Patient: sex M, age 60
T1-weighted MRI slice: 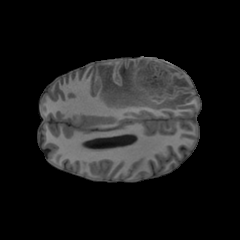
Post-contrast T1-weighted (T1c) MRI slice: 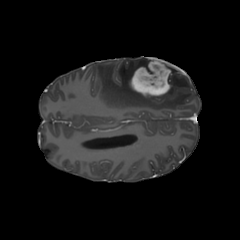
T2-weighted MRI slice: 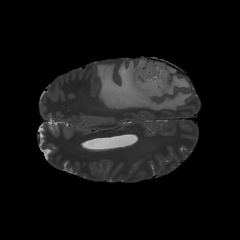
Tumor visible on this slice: yes
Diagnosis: Glioblastoma, IDH-wildtype
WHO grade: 4